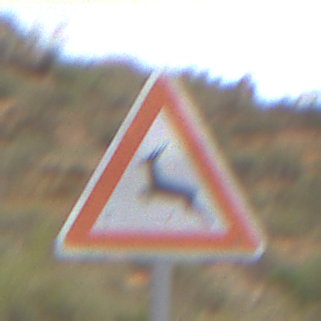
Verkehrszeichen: WildwechselRechts
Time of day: Midday
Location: Outdoor (Nature)
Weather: Overcast
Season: NotSpecified
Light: Natural